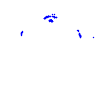
Particle: pion